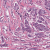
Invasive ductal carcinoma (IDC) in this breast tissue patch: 1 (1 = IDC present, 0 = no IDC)